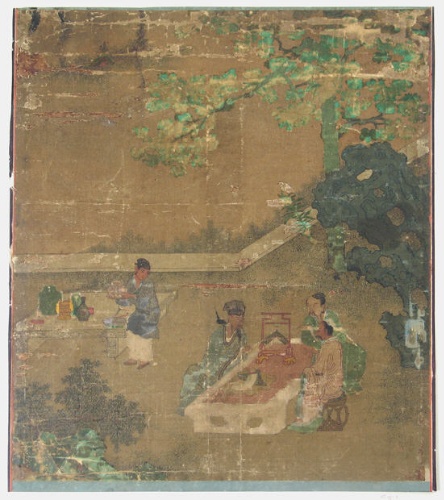
Artist: Wang Li Mu
Date: 18th century
Object type: Album leaf
Classification: Paintings
Medium: Album leaf; ink and color on silk
Culture: Korea
Period: Joseon dynasty (1392–1910)
Dimensions: 13 7/8 x 12 1/4 in. (35.2 x 31.1 cm)
Department: Asian Art
Credit line: Rogers Fund, 1915
Accession year: 1915
Repository: Metropolitan Museum of Art, New York, NY
Tags: Men|Tables